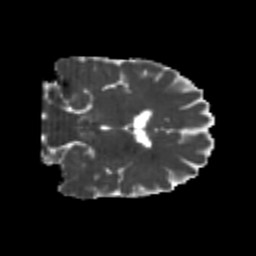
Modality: MD
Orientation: coronal
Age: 26
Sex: female
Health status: healthy
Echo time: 0.074 s